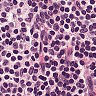
Metastatic tissue present: no